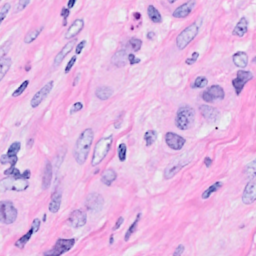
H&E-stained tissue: Breast